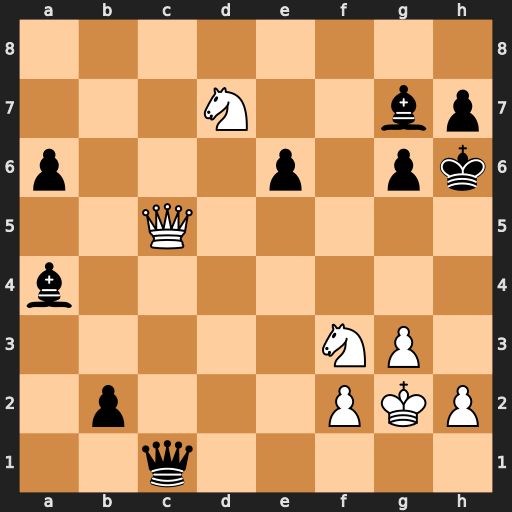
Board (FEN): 8/3N2bp/p3p1pk/2Q5/b7/5NP1/1p3PKP/2q5
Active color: w
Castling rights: -
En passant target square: -
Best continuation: Qe7 Qf1+ Kxf1 b1=Q+ Kg2 Qf5 Qh4+